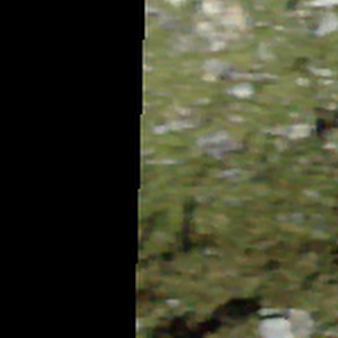
Label: other